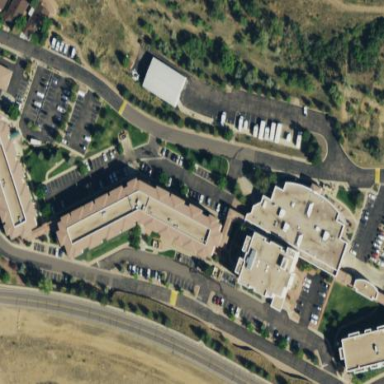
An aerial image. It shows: Nursing home building.